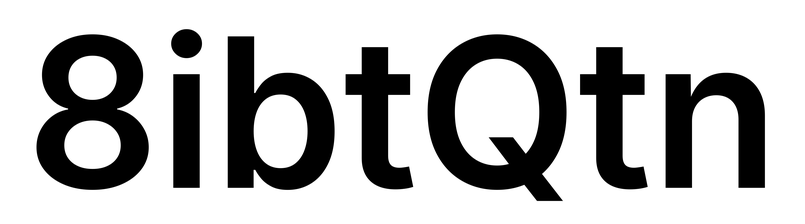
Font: Inter_SemiBold